Question: Trying to make a background color for my body element using linear gradient but it ends up showing a zigzag
I tried using this code, for example
'''
Body{
background: linear-gradient(45deg, Blue 50%, red 50%)
}
'''
I got this:
<URL>
But this is what I was expecting

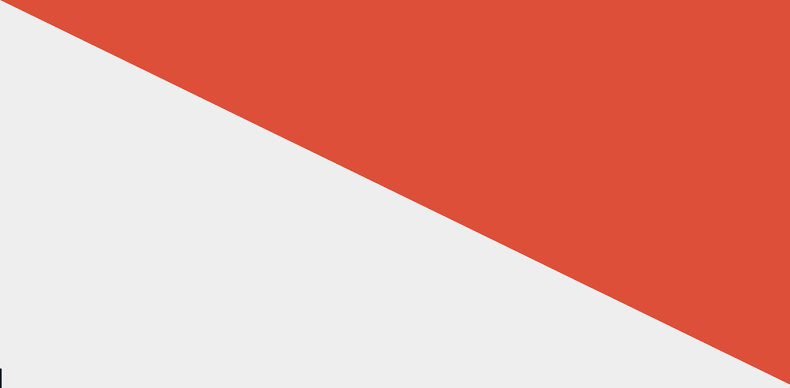
Answer: first give the 'body' a 'height:100vh;' and replace the '45deg' with 'to bottom left'
because it won't work well when you shrink the screen
'''
*{
margin:0;
padding:0;
box-sizing: border-box;
}
body{
height:100vh;
background-image: linear-gradient(to bottom left, red 50%, blue 50%)
}
'''